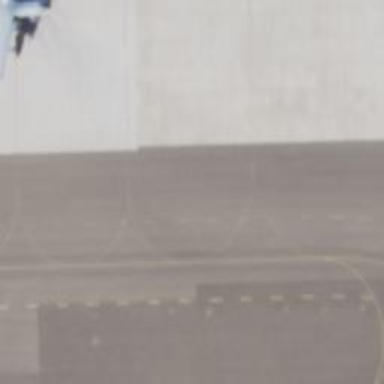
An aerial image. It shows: Image of taxiway at airport.